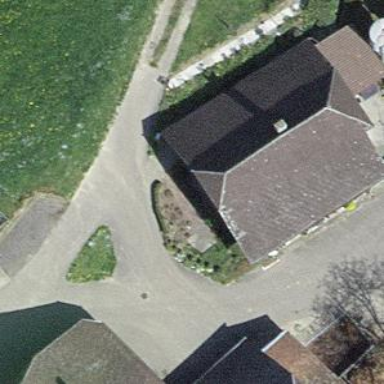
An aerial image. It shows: Residential building.